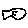
Label: fish